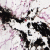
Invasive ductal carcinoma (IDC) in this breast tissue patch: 0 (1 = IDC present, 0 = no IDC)